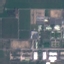
Land use / land cover: Industrial